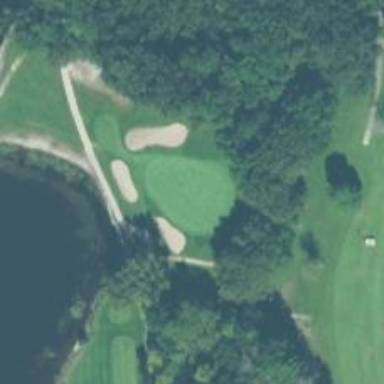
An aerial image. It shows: View of golf hole.